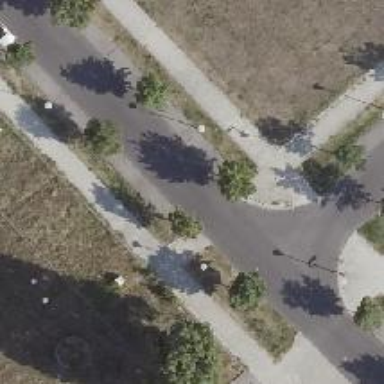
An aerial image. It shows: Unmarked crossing on the road.